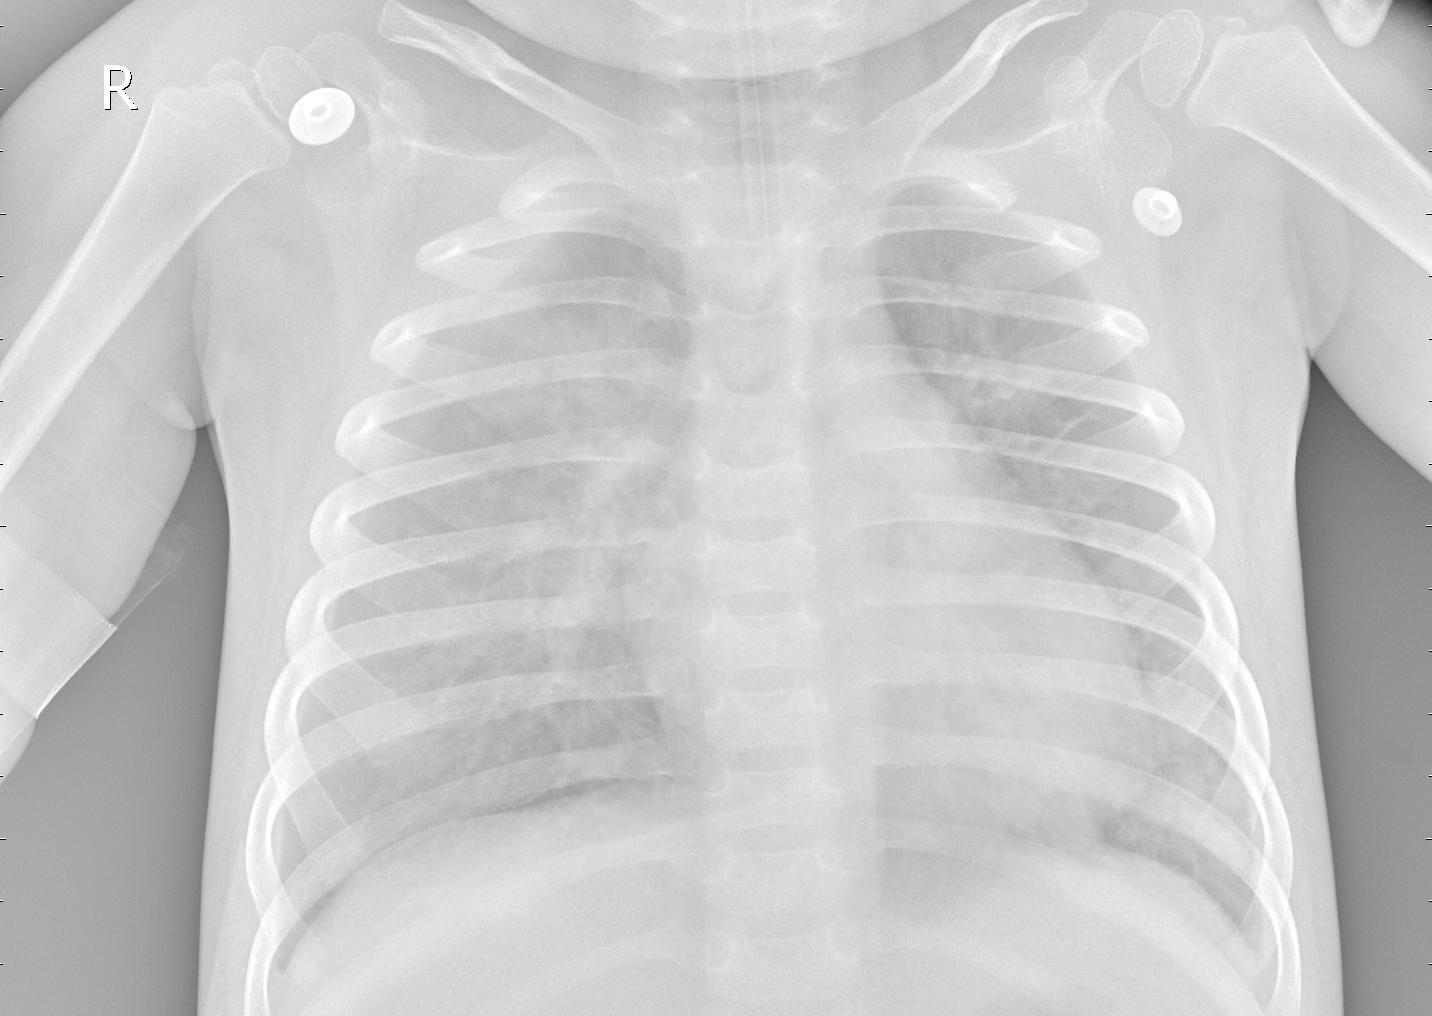
Diagnosis: PNEUMONIA